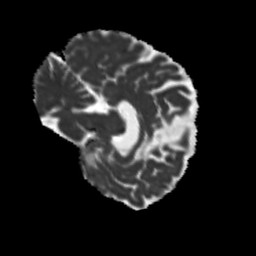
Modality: MD
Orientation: sagittal
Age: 69
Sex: female
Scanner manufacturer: siemens
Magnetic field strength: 3 T
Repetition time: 5.25 s
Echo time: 0.08 s